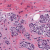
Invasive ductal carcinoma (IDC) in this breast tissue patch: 0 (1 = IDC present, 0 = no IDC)